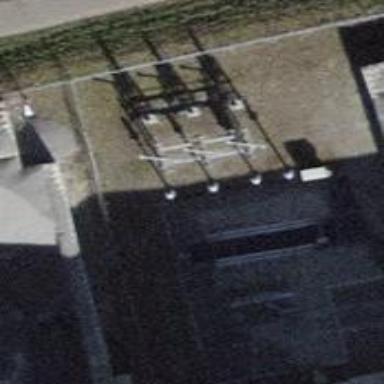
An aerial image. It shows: Transformer.